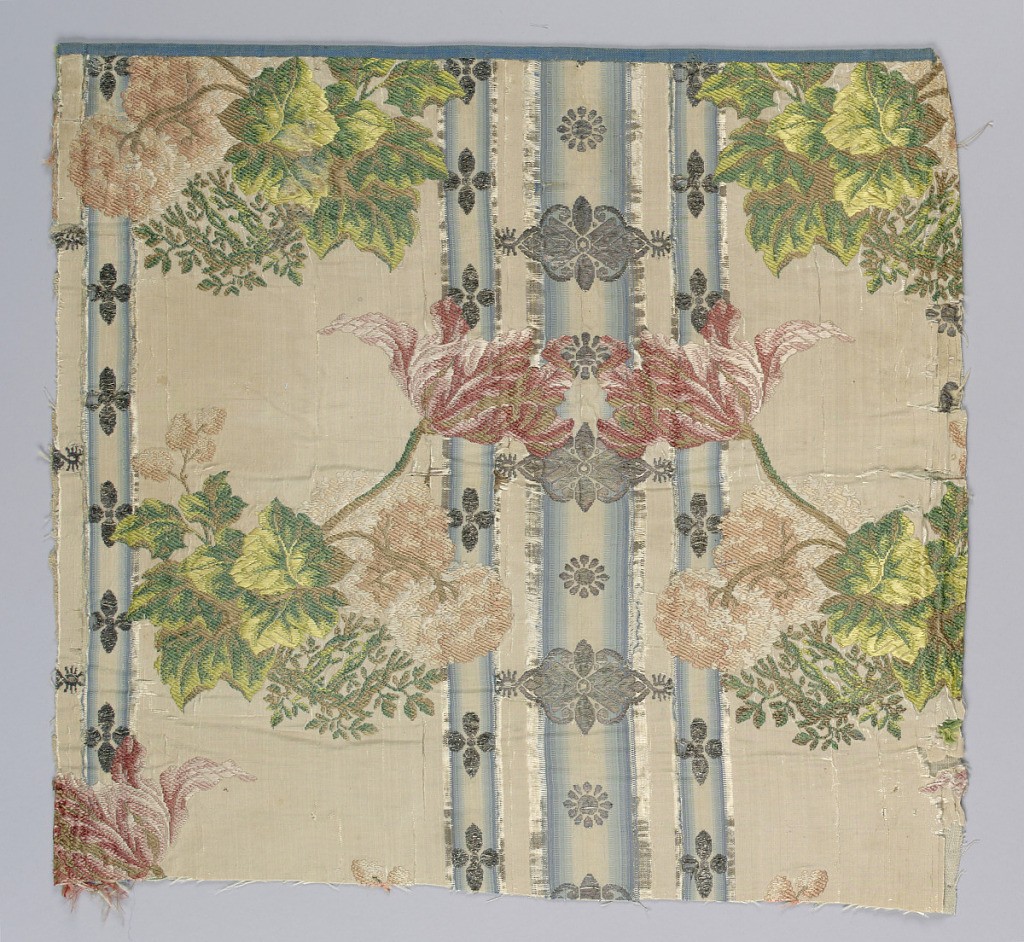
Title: Fragment
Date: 18th century
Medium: warp: silk, weft: silk, metallic Technique: plain compound weave with brocade
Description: Floral design on white ground with vertical blue stripes.